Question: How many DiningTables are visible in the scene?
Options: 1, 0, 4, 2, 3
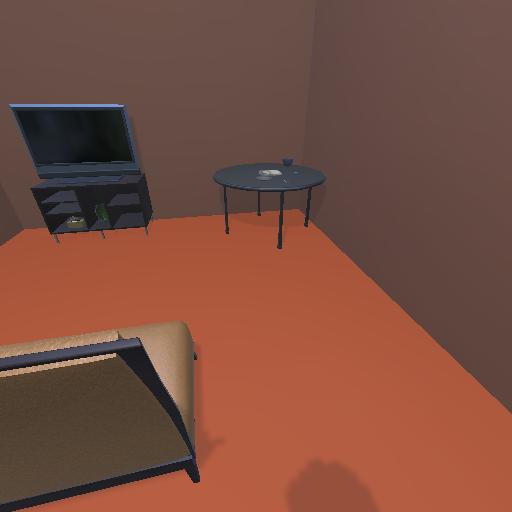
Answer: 1